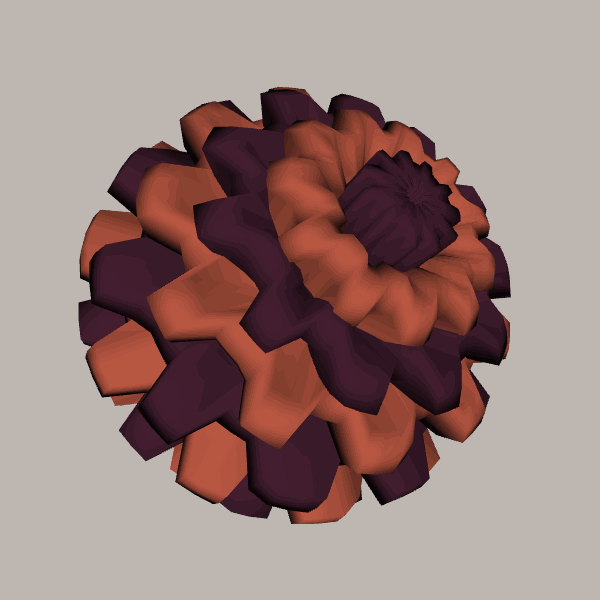
Background: light